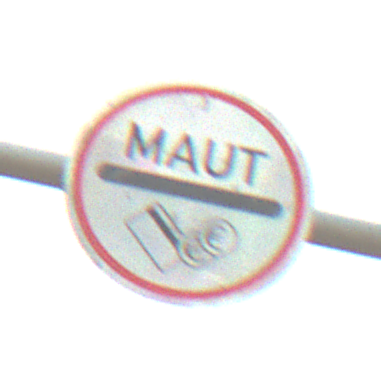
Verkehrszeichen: MautflichtigeStrecke
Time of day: SunriseSunset
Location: Outdoor (Suburban)
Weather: PartlyCloudy
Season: NotSpecified
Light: Natural